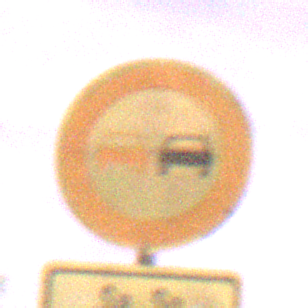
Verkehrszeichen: Ueberholverbot
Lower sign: ZeitangabenMitBeschraenkungAufWochentage9
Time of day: Night
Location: Outdoor (Suburban)
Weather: PartlyCloudy
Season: NotSpecified
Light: Artificial